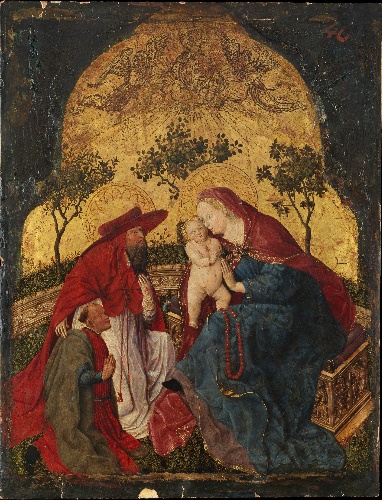
Title: Virgin and Child with a Donor Presented by Saint Jerome
Artist: Master of the Munich Bavarian Panels|Unknown
Artist bio: Bavaria, probably Munich, active mid-15th century|
Date: ca. 1450
Object type: Painting
Classification: Paintings
Medium: Oil and gold on poplar panel
Culture: Bavaria, probably Munich
Dimensions: 25 x 19 in. (63.5 x 48.3 cm)
Department: Robert Lehman Collection
Credit line: Robert Lehman Collection, 1975
Accession year: 1975
Repository: Metropolitan Museum of Art, New York, NY
Tags: Men|Madonna and Child|Saint Jerome